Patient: sex F, age 75
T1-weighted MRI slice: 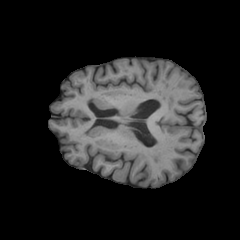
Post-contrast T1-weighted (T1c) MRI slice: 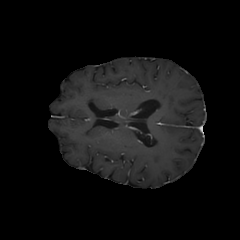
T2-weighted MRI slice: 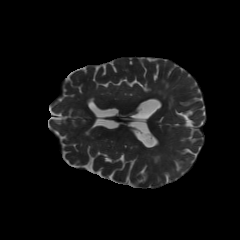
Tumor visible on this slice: no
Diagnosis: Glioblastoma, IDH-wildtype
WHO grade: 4